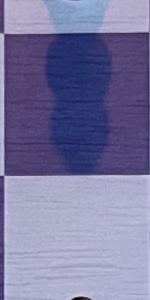
Label: Empty